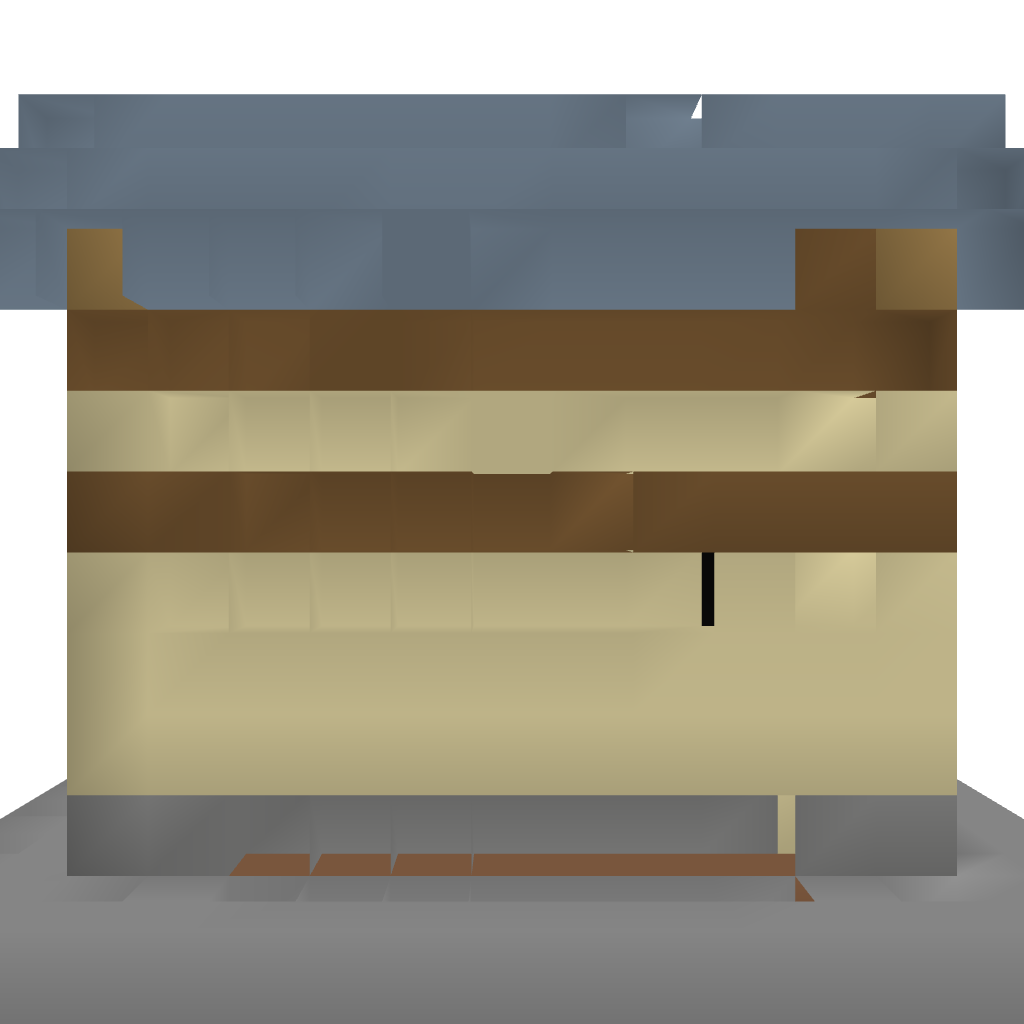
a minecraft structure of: Ultima Online Housing - Two Storey Villa